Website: bh-photo
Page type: address-validator
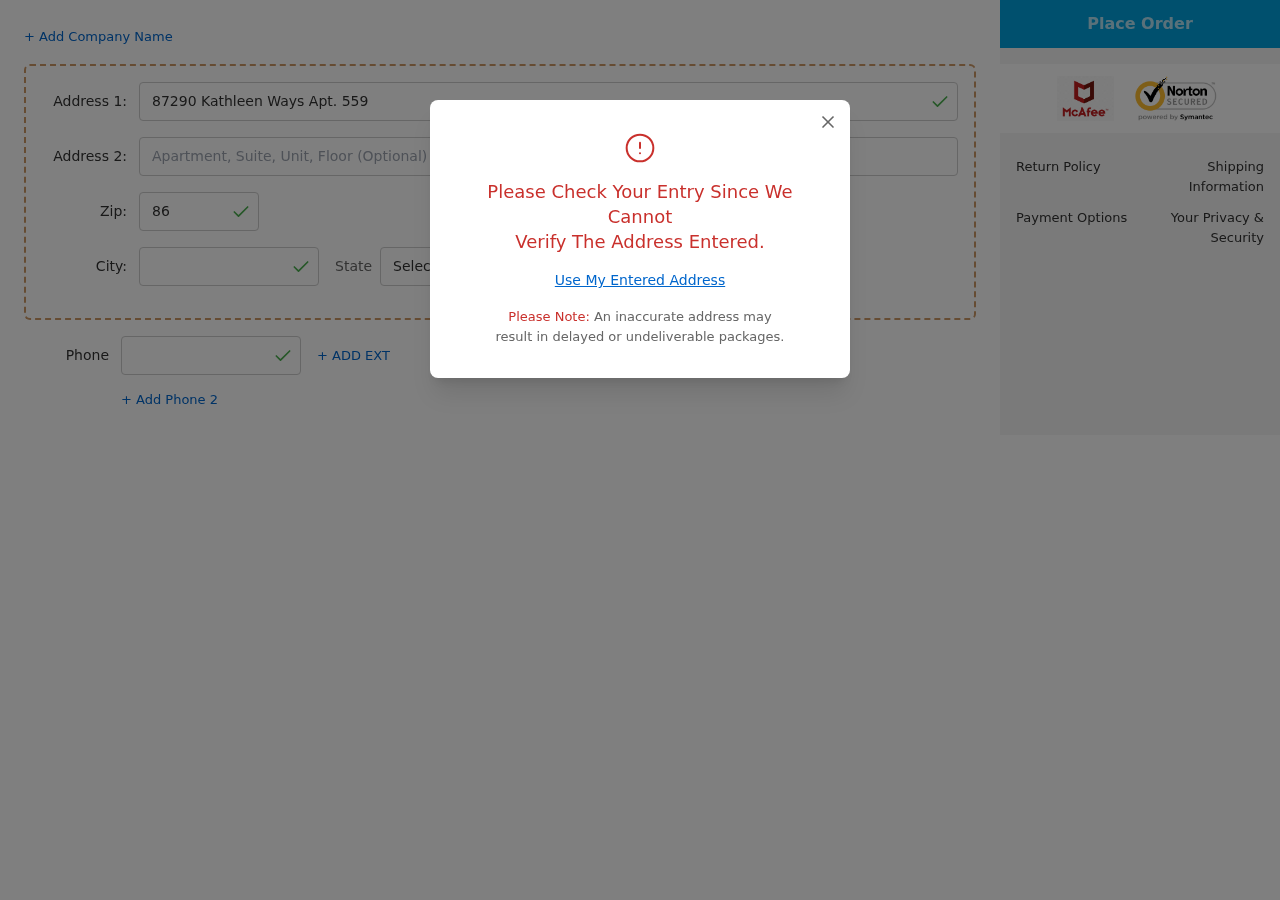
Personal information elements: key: PII_CITY
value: West Jacob
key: PII_PHONE
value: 2127052656
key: PII_POSTCODE
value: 86324
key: PII_STATE_ABBR
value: CO
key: PII_STREET
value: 87290 Kathleen Ways Apt. 559